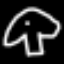
Label: mushroom